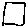
Label: square